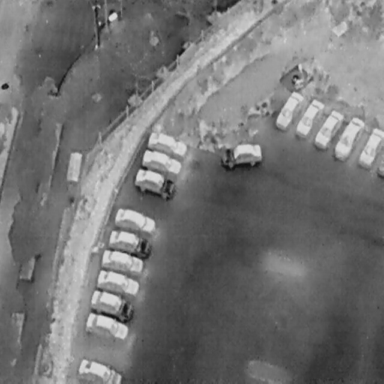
There are 16 Cars in the infrared image.